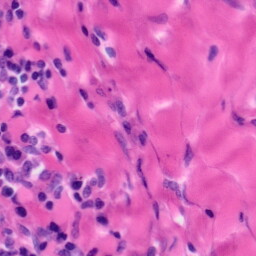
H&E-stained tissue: Tonsil